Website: lowes
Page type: review-order
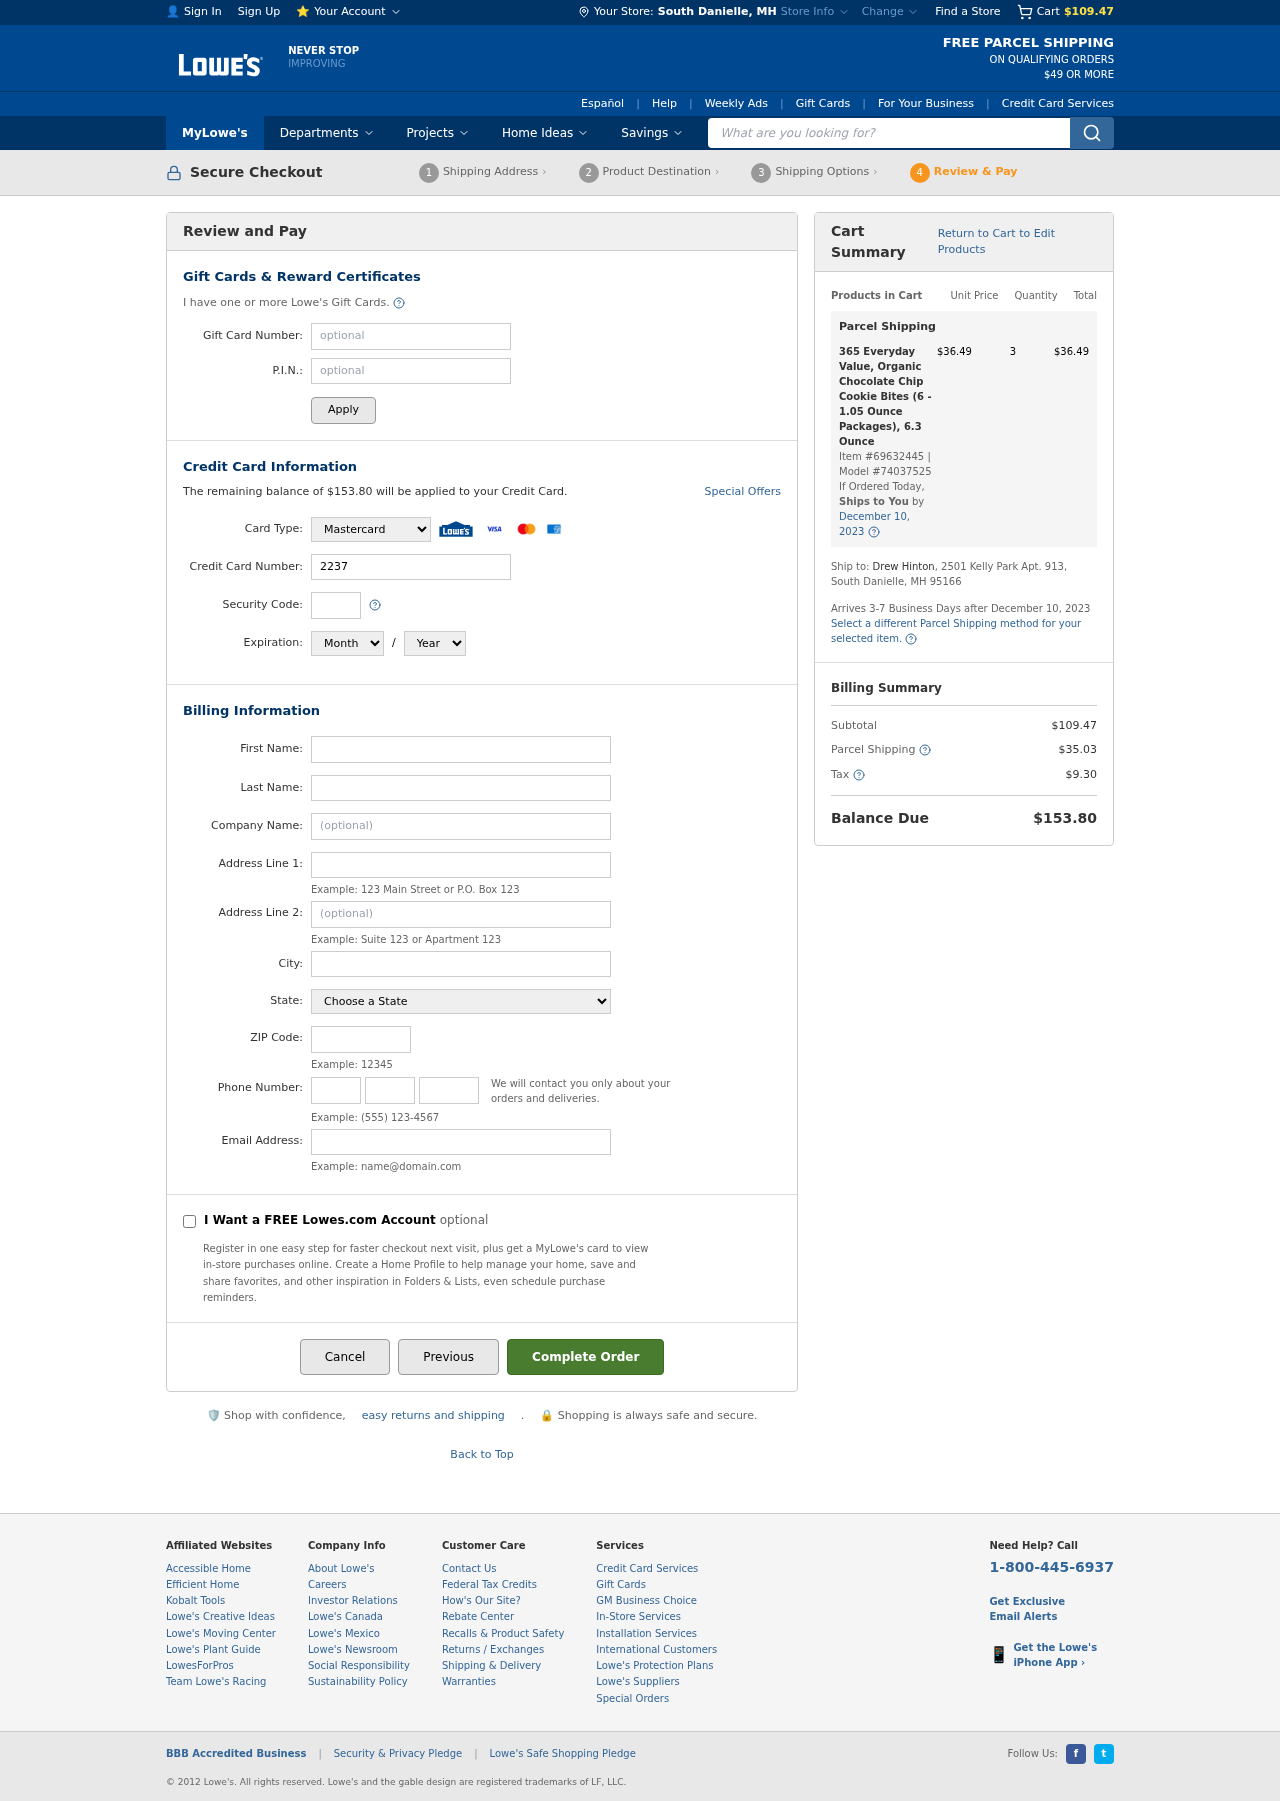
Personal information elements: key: PII_CARD_CVV
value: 772
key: PII_CARD_EXPIRY_MONTH
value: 12
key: PII_CARD_EXPIRY_YEAR
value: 27
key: PII_CARD_NUMBER
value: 2237 3633 6064 1974
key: PII_CARD_TYPE
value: Mastercard
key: PII_CITY
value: South Danielle
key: PII_CITY_STATE
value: South Danielle, MH
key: PII_EMAIL
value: drew_hinton@hotmail.com
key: PII_FIRSTNAME
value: Drew
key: PII_LASTNAME
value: Hinton
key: PII_PHONE_AREA
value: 882
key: PII_PHONE_PREFIX
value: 847
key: PII_PHONE_SUFFIX
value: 3316
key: PII_POSTCODE
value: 95166
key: PII_STATE
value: MH
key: PII_STREET
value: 2501 Kelly Park Apt. 913
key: PII_STREET2
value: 2501 Kelly Park Apt. 913
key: PII_STREET2
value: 32680 Corey Union Suite 545
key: PII_FULLNAME2
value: Drew Hinton
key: PII_CITY_STATE_ZIP2
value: South Danielle, MH 95166
Product elements: key: PRODUCT1_NAME
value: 365 Everyday Value, Organic Chocolate Chip Cookie Bites (6 - 1.05 Ounce Packages), 6.3 Ounce
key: PRODUCT1_PRICE
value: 36.49
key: PRODUCT1_QUANTITY
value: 3
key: PRODUCT1_ITEM_NUMBER
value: Item #69632445
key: PRODUCT1_MODEL_NUMBER
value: Model #74037525
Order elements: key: ORDER_SUBTOTAL
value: $109.47
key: ORDER_BALANCE_DUE
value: $153.80
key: ORDER_SHIPPING_DATE
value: December 10, 2023
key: ORDER_ITEM_TOTAL
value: $36.49
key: ORDER_SHIPPING_DATE2
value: December 10, 2023
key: ORDER_SHIPPING_COST
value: $35.03
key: ORDER_TAX
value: $9.30
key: ORDER_TOTAL
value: $153.80
Search elements: key: HEADER_SEARCH
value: What are you looking for?